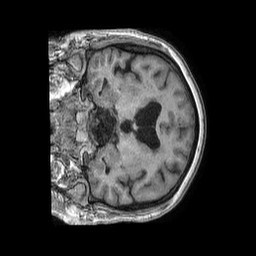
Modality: T1w
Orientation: coronal
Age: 74
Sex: female
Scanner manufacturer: philips
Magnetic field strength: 1.5 T
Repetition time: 0.007606 s
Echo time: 0.003455 s